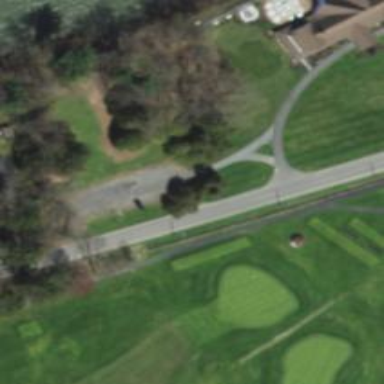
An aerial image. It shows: Golf tee.